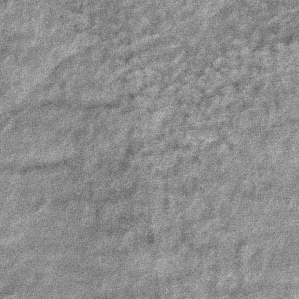
Label: frost